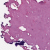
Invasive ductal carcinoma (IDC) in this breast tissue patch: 0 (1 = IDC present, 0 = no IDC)